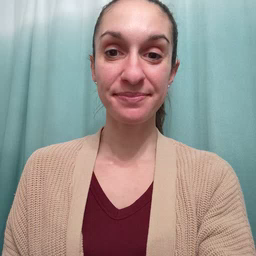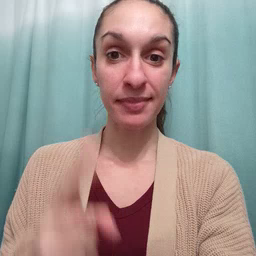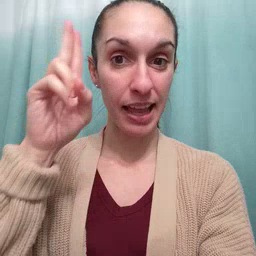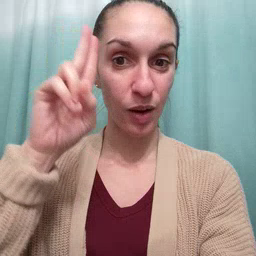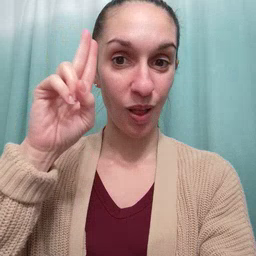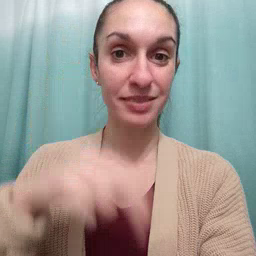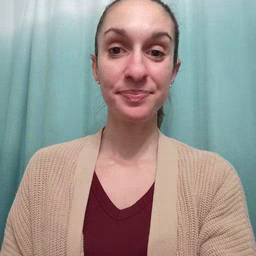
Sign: uncle